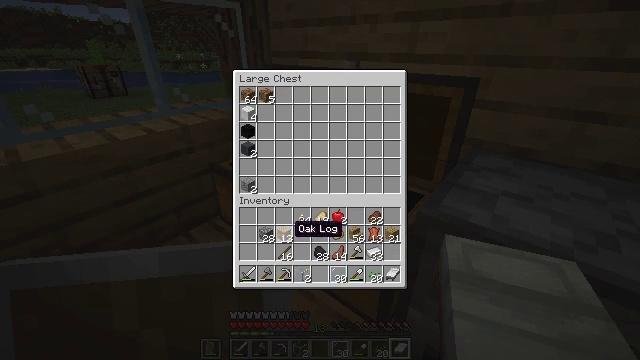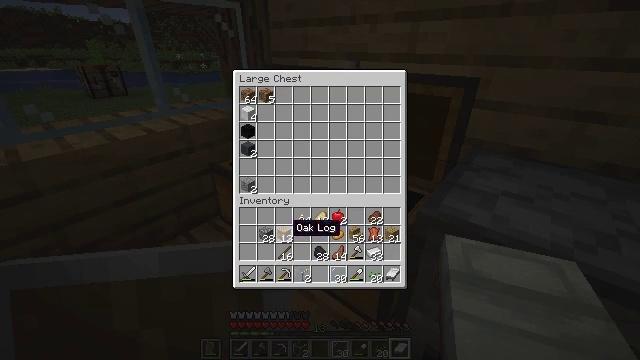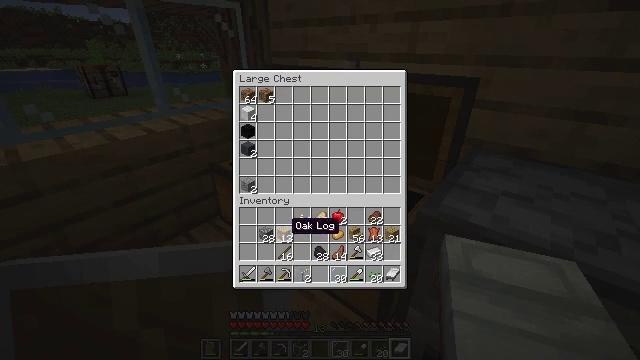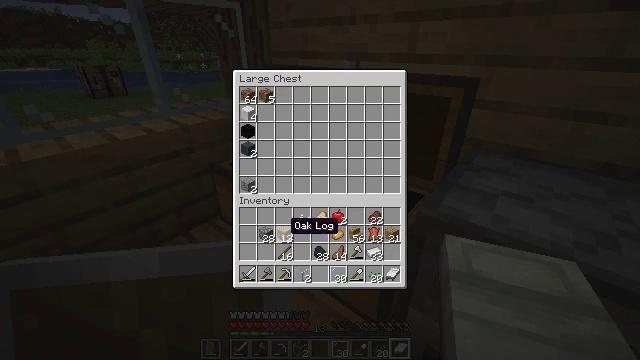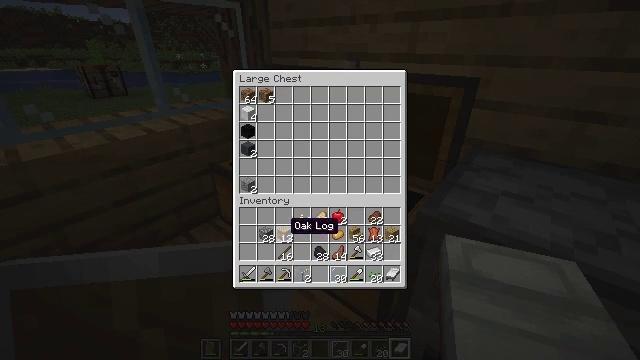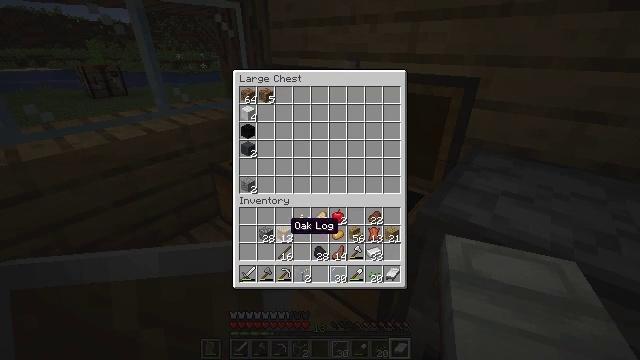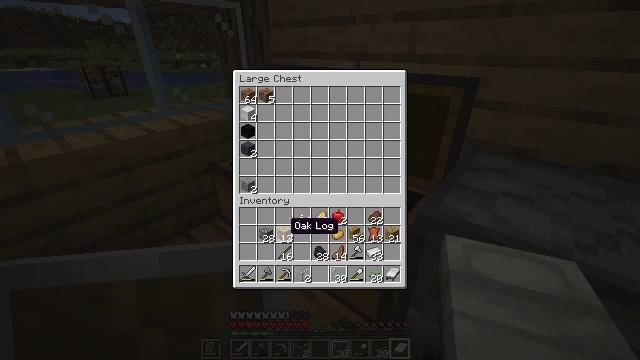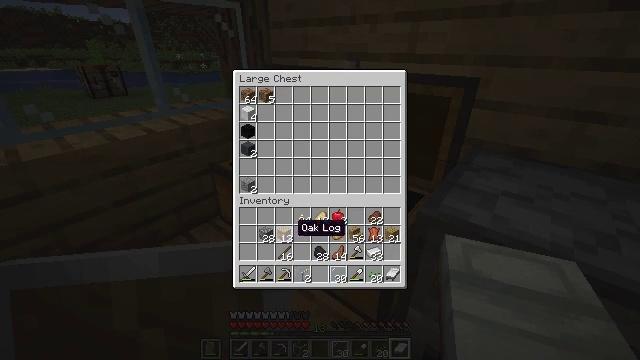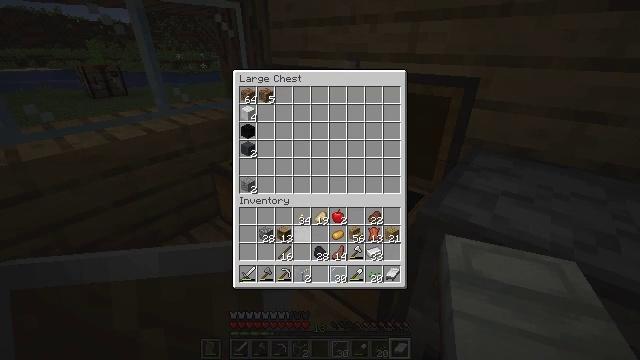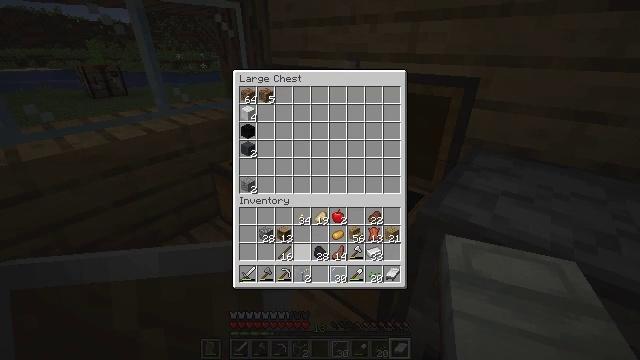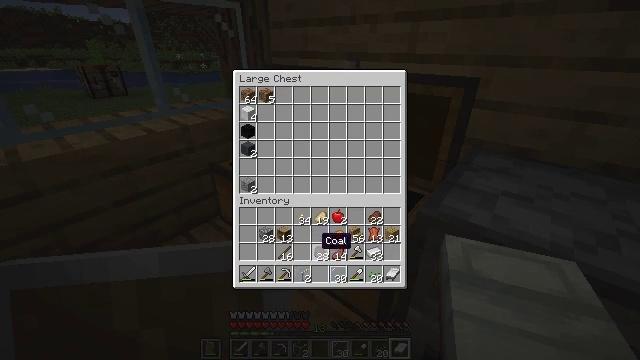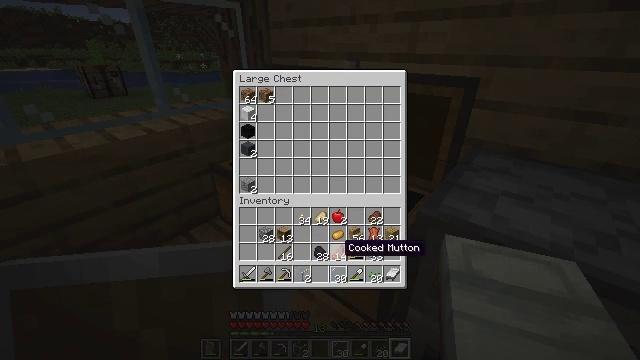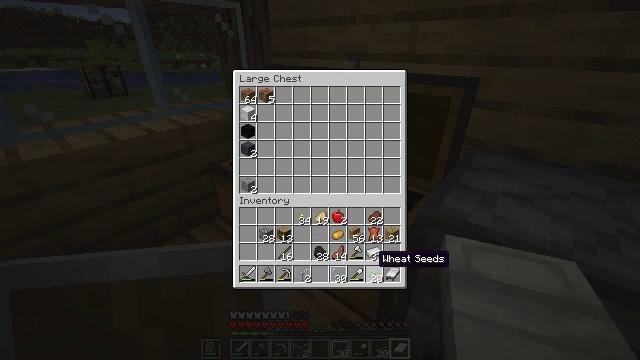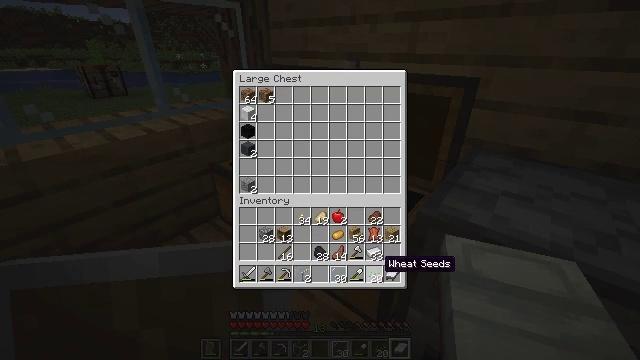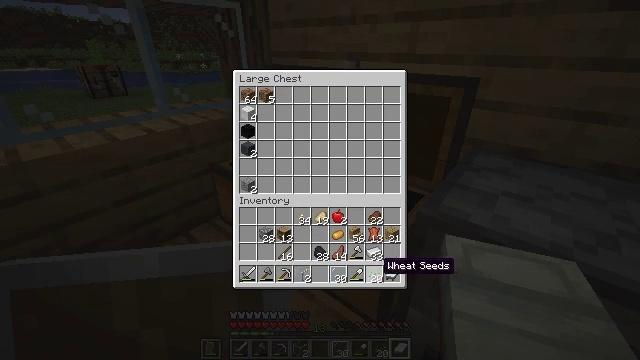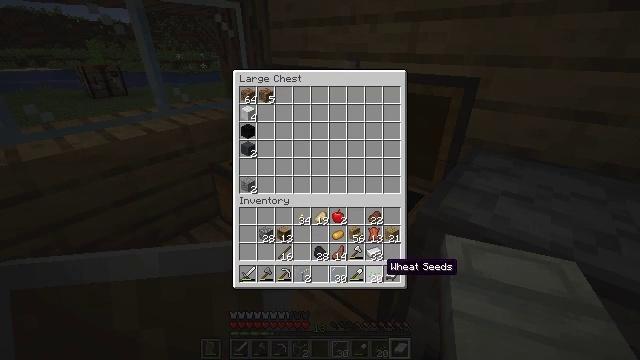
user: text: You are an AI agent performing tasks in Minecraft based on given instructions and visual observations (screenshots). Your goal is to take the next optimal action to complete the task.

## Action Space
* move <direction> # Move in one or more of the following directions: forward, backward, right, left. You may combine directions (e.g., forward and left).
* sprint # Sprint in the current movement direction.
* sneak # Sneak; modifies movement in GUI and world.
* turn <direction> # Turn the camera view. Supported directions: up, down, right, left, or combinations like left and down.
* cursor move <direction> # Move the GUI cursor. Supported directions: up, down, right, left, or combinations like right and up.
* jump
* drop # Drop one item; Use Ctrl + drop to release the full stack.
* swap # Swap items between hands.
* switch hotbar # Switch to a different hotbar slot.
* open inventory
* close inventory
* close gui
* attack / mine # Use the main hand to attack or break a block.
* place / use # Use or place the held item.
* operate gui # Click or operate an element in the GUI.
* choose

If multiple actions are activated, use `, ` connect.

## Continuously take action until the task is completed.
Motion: motion action
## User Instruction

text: Craft an iron hoe using a crafting table.
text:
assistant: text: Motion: no_op
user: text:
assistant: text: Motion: no_op
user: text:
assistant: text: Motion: no_op
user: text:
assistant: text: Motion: no_op
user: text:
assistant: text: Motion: no_op
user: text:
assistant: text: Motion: no_op
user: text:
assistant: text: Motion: cursor move right
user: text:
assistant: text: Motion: cursor move right
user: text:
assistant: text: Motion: cursor move right
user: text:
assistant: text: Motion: cursor move right
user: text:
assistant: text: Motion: cursor move right and down
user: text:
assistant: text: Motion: cursor move right and down
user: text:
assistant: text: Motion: no_op
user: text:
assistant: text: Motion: no_op
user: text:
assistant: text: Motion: no_op
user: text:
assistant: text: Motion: no_op
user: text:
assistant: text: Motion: no_op
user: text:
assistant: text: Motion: no_op
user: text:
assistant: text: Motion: cursor move left
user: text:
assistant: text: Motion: cursor move left
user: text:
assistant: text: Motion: no_op
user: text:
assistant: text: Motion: no_op
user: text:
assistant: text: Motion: cursor move left
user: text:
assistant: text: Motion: cursor move left
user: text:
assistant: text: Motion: cursor move left
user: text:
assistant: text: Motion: no_op
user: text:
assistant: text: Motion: no_op
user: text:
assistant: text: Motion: no_op
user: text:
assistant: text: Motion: operate gui
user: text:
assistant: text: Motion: operate gui